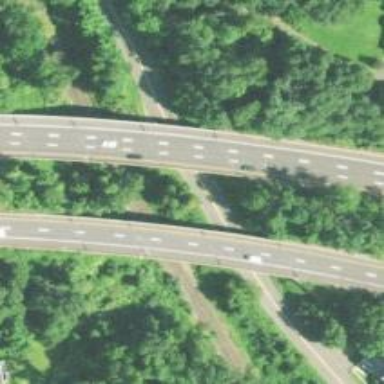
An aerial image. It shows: Motorway bridge.